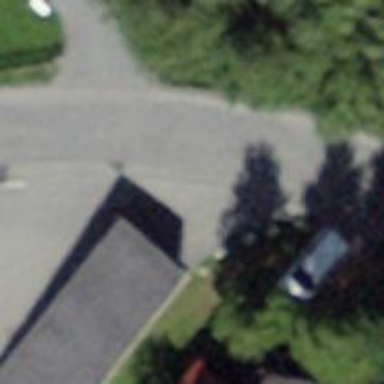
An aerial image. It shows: Parking entrance.